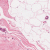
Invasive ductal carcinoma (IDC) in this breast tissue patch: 0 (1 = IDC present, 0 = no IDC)